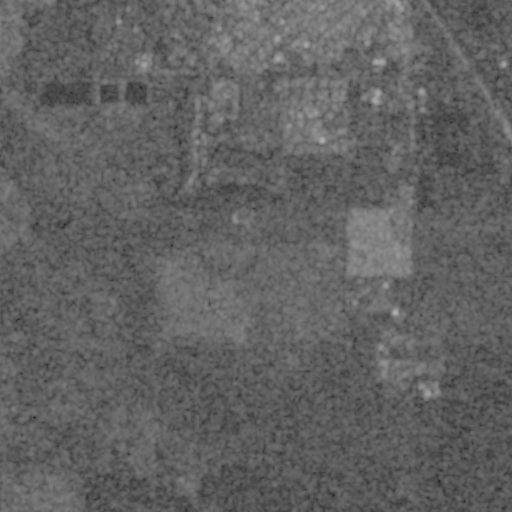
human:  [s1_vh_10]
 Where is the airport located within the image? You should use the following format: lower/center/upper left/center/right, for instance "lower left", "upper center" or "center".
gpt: The airport is located in the upper left of the image.
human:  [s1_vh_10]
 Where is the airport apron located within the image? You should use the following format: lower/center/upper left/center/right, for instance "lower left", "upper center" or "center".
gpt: The airport apron is located in the upper left of the image.
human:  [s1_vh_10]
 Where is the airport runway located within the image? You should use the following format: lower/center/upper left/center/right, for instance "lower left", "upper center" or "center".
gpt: The airport runway is located in the upper left of the image.
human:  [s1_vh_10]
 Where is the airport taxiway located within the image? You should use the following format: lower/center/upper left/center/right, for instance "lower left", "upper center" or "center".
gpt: The airport taxiway is located in the upper left of the image.
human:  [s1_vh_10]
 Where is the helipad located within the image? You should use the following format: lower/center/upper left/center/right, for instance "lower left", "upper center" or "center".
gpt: The helipad is located in the upper right of the image.
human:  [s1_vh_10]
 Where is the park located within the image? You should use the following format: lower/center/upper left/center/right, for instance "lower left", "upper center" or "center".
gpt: The park is located in the upper of the image.
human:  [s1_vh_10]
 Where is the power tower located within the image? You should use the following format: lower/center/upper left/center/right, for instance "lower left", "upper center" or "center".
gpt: The power tower is located in the lower left of the image.
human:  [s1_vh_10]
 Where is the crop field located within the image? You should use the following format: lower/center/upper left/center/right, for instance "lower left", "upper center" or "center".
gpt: There is no crop field in the image.

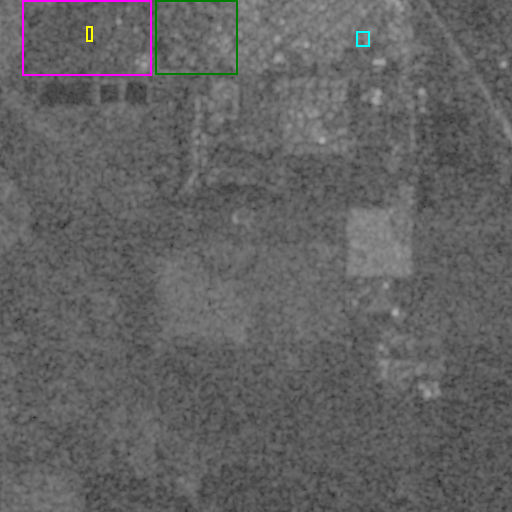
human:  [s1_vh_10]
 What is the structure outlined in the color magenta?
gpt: The structure outlined in magenta is an airport.
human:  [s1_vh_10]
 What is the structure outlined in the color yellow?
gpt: The structure outlined in yellow is an airport apron.
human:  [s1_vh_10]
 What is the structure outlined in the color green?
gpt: The structure outlined in green is a park.
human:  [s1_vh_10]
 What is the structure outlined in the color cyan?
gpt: The structure outlined in cyan is a building.
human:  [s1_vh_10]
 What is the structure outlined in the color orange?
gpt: There is no orange outline.